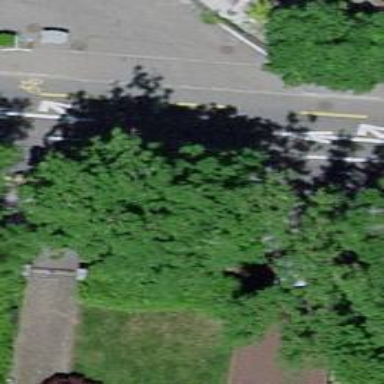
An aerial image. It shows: Avenue lined with trees.